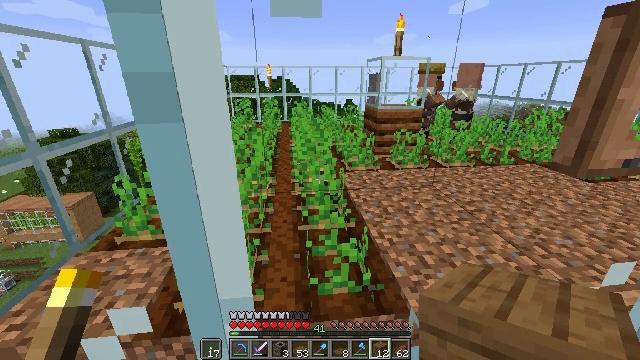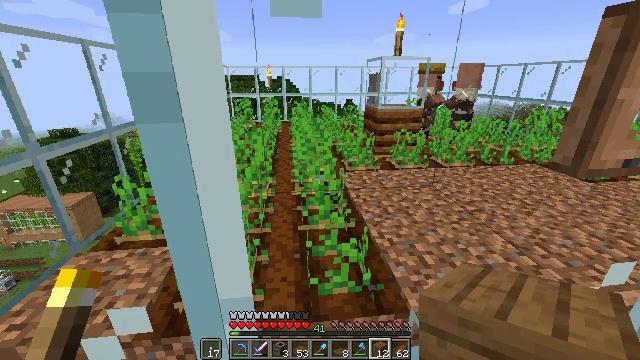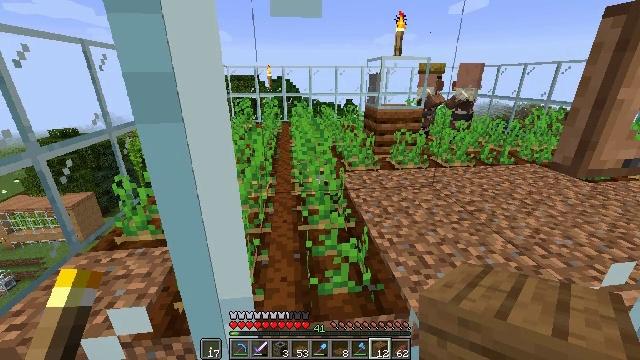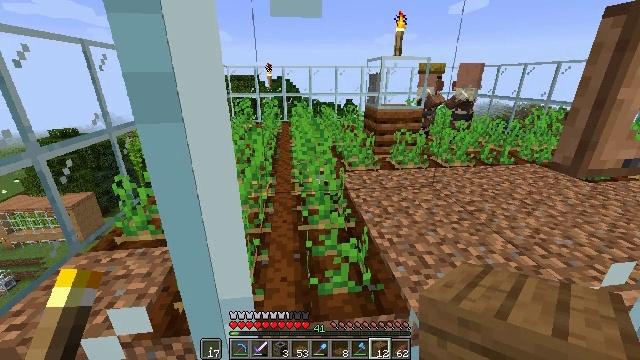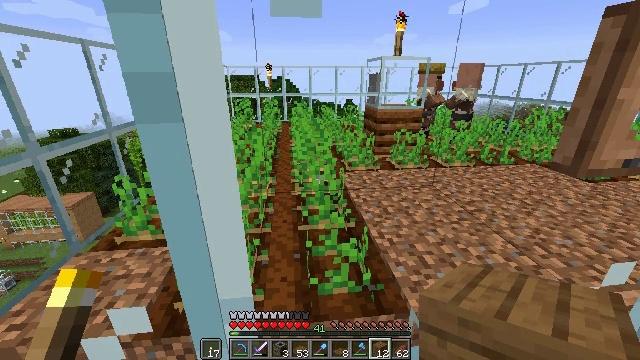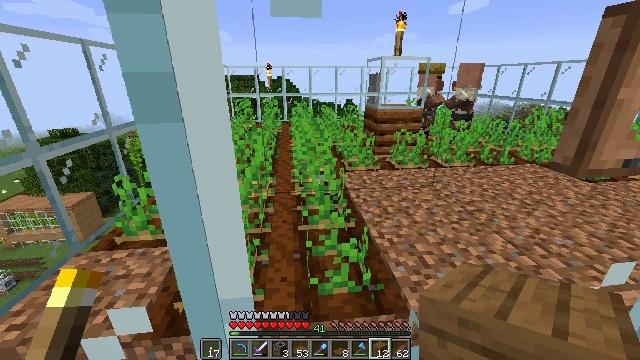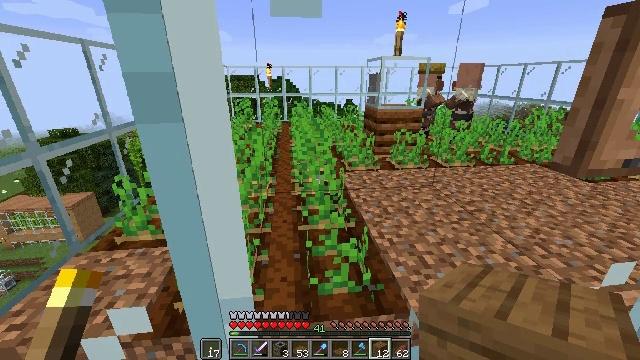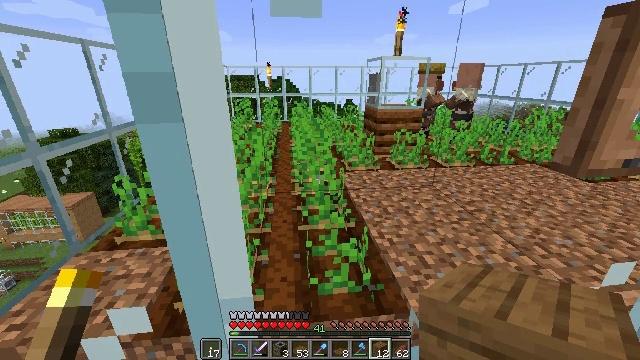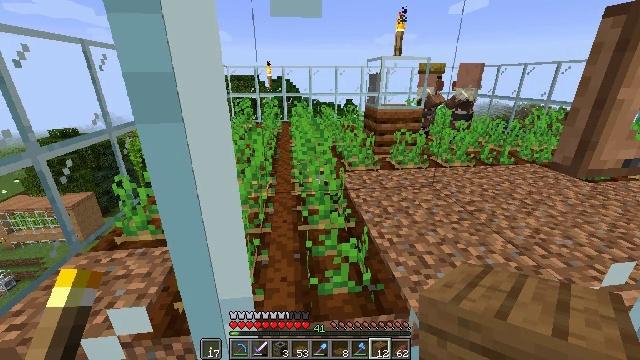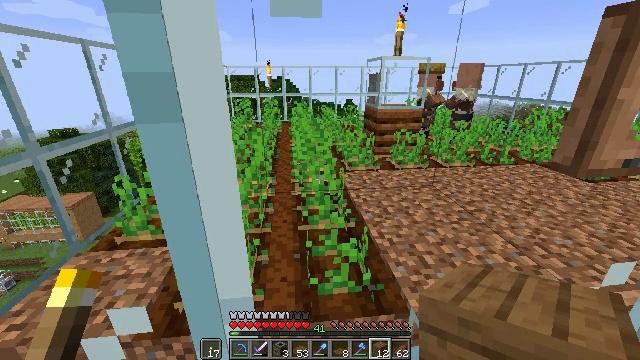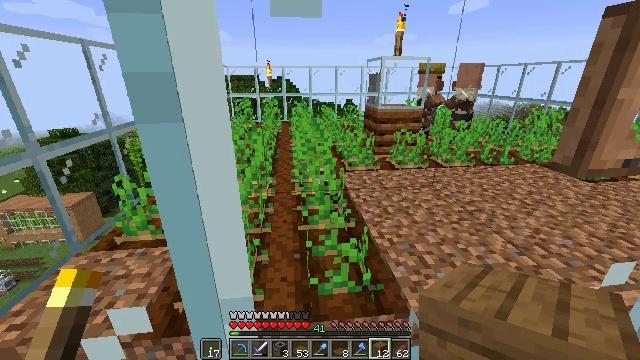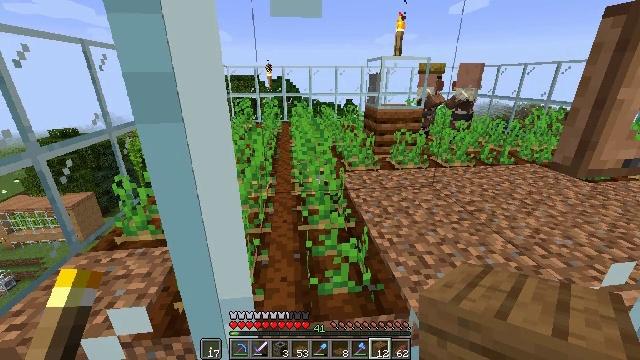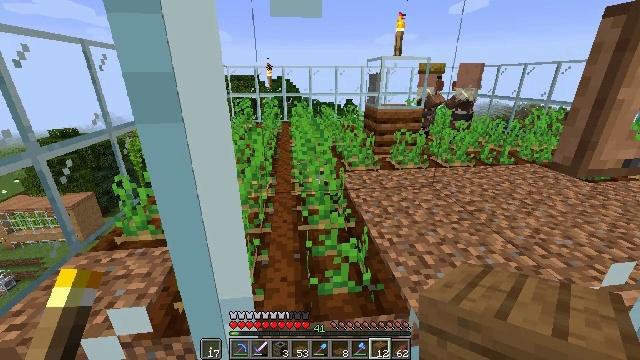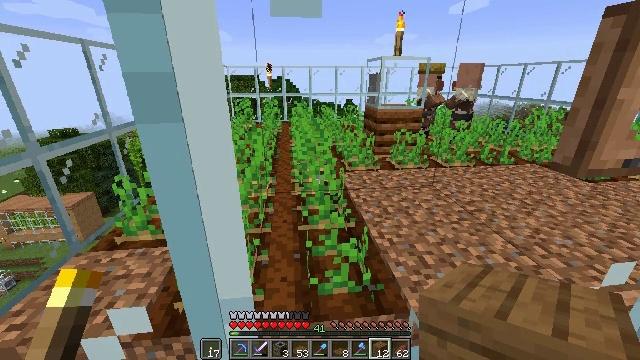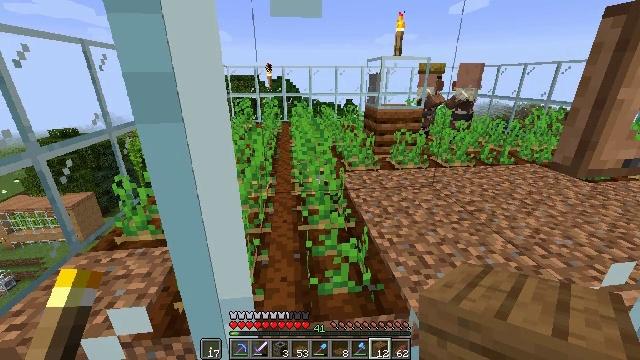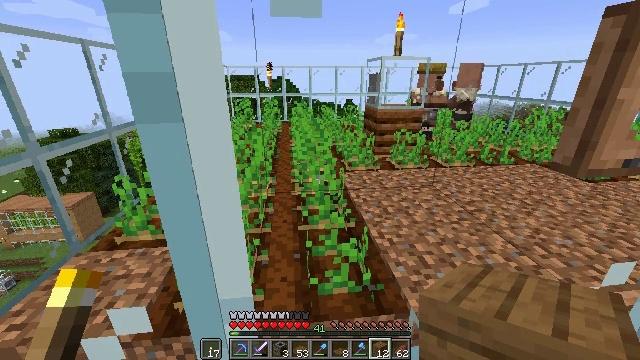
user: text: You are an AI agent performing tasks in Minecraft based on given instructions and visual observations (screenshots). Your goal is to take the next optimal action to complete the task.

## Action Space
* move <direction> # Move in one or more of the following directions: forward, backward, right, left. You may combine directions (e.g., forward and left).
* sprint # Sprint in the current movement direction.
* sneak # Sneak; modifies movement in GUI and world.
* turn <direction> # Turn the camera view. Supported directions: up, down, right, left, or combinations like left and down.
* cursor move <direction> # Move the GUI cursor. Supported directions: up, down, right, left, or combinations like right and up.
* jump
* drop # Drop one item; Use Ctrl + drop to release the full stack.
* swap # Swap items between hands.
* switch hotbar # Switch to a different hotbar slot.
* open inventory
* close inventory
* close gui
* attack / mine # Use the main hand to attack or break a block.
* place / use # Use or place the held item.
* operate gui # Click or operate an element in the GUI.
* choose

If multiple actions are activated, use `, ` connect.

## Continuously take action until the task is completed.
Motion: motion action
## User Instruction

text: Take iron ingots to craft a minecart.
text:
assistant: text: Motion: no_op
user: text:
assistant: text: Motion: no_op
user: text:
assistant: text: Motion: no_op
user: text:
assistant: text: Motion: no_op
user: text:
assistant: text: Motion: no_op
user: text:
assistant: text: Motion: no_op
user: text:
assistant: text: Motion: no_op
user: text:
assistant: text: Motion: no_op
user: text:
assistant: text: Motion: no_op
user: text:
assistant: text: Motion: no_op
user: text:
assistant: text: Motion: no_op
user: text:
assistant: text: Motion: no_op
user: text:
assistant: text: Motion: no_op
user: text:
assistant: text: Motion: no_op
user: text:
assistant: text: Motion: no_op
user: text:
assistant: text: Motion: no_op
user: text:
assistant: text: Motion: no_op
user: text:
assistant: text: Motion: no_op
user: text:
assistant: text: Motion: no_op
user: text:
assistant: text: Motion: no_op
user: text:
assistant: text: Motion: no_op
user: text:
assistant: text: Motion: no_op
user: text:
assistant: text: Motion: no_op
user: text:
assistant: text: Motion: no_op
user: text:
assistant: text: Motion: no_op
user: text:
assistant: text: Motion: no_op
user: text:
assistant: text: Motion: no_op
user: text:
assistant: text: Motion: no_op
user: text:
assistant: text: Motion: no_op
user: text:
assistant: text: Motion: no_op